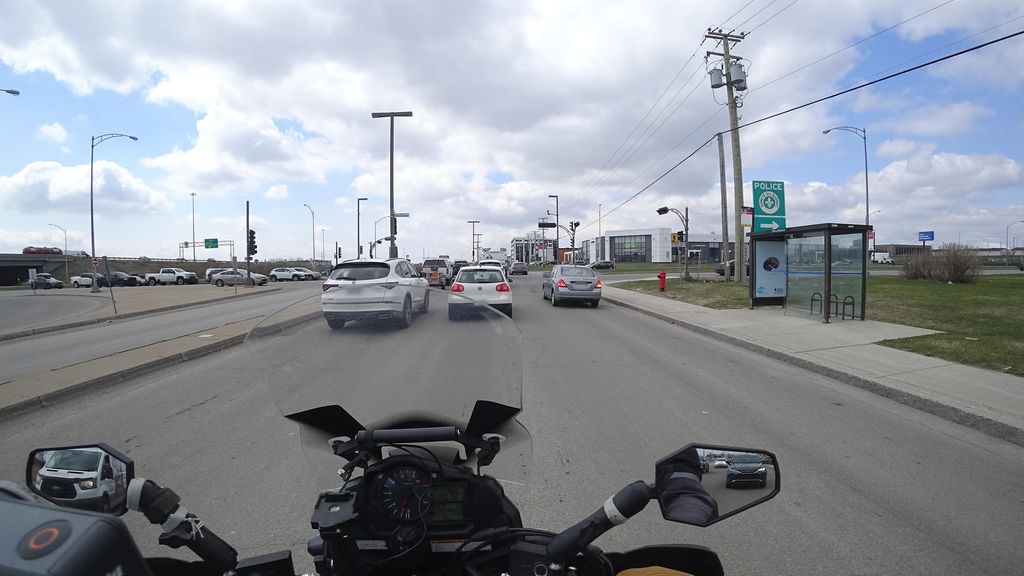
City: quebec_city